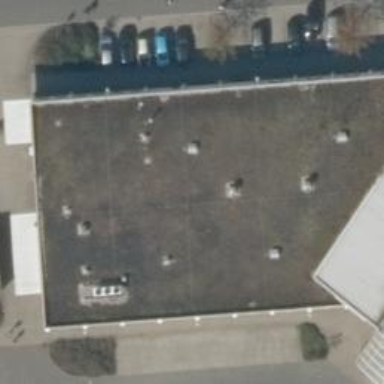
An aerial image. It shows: Supermarket building.